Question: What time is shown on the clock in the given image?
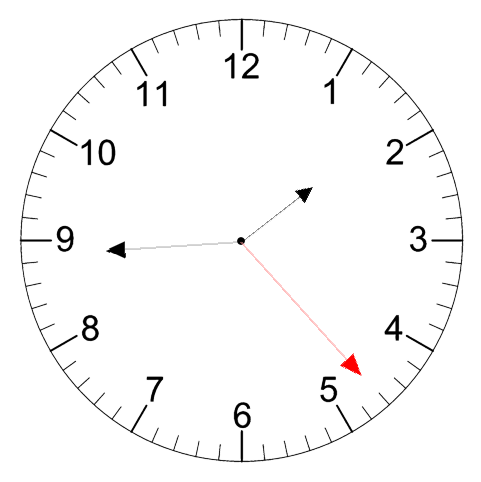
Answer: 01:44:23